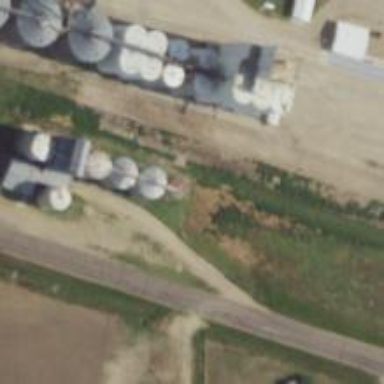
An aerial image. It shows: Silo.